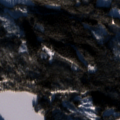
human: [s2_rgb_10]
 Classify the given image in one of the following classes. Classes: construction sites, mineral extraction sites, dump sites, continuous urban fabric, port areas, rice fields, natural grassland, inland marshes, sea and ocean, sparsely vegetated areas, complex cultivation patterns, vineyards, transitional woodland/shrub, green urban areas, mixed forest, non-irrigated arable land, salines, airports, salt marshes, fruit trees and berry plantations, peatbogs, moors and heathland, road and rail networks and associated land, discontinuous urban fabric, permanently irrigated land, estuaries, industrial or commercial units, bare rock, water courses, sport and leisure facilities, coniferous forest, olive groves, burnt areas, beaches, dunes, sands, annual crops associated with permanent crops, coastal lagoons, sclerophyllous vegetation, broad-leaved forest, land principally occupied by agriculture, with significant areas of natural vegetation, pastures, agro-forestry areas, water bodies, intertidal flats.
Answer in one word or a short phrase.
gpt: coniferous forest, water bodies